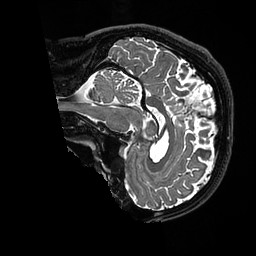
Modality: T2w
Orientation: sagittal
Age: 37
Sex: male
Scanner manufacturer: ge
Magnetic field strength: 3 T
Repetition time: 3.202 s
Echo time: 0.05886 s